Question: What would be the best way to get the nav system looking like the <URL> site when using an mobile device?
The client has requested that the site works in IE7 and it now displays fine but instead it has altered the mobile view:
I am guessing it has something to do with the 'display:block;' in the below style:
'''
#navigation {
float: left;
display: block!important;
margin-top: -3px;
'''

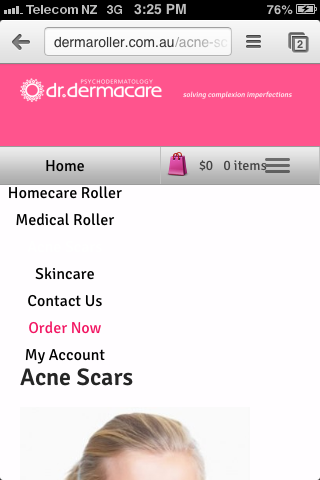
Answer: You can use * before the statement, it will be only read by IE7 and below.
'''
navigation {
...
*display: block !important;
}
'''